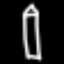
Label: pencil